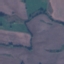
Label: Pasture